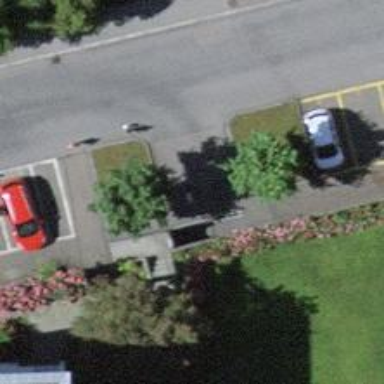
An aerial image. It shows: Parking entrance.